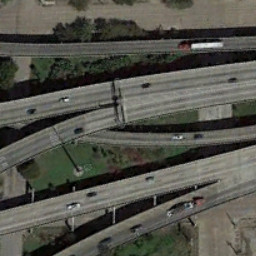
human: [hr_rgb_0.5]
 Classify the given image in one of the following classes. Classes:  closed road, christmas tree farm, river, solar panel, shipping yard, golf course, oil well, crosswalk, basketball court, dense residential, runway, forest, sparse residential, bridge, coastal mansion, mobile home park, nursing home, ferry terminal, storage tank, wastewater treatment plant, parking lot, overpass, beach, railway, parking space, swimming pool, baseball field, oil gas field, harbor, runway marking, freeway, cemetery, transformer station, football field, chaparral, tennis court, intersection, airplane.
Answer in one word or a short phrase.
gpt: overpass